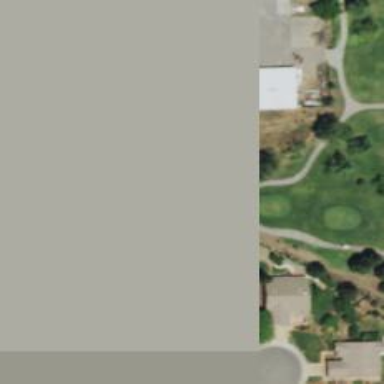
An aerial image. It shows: Golf tee.